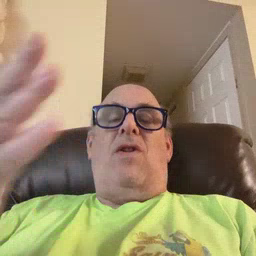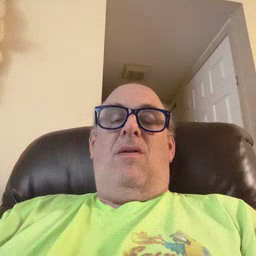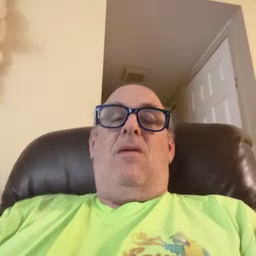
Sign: every